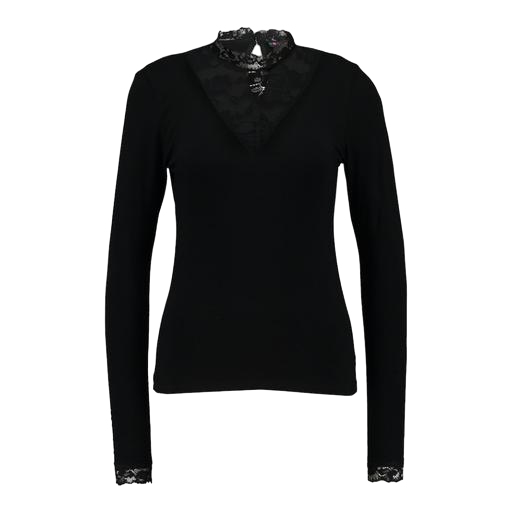
black v-neck top only macy, black lace-sleeve v-neck top only macy, black long-sleeve v-neck top, white background